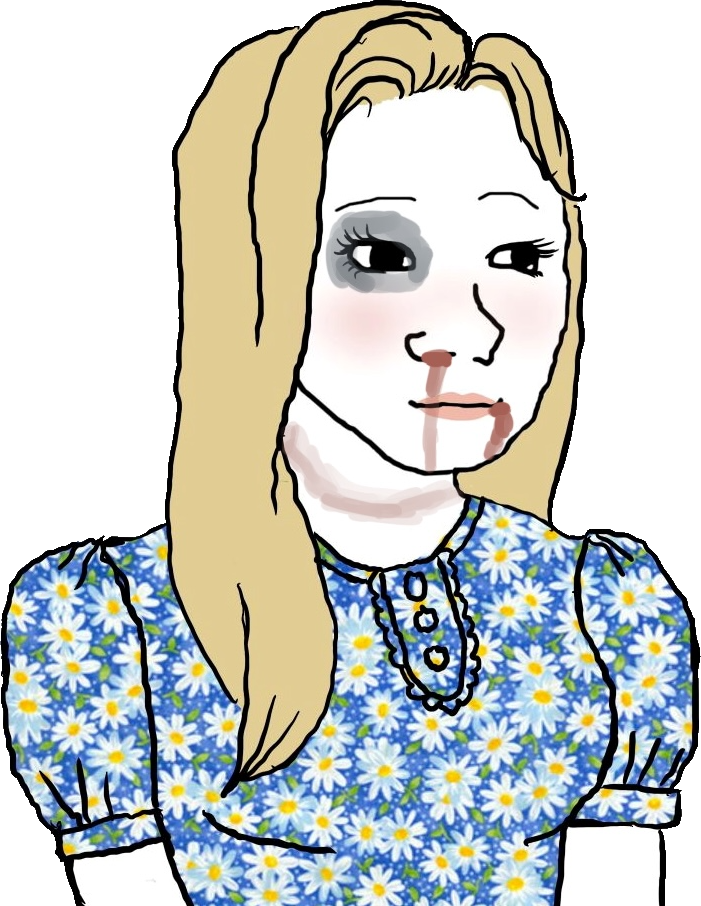
Label: 5_Trad_Wife